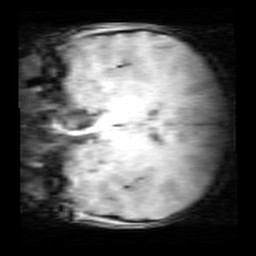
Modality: MP2RAGE
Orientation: coronal
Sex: female
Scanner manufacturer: siemens
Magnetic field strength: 3 T
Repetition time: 5 s
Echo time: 0.00355 s